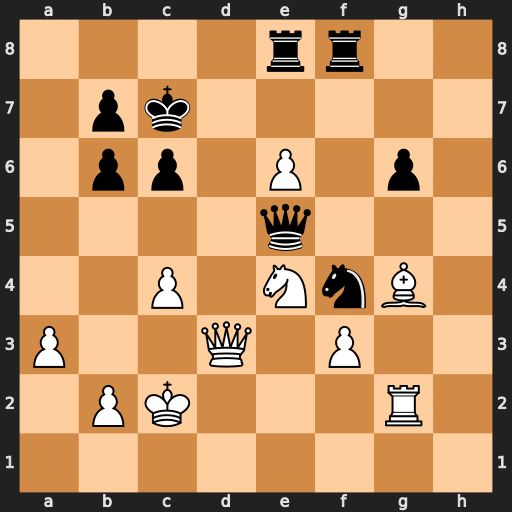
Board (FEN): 4rr2/1pk5/1pp1P1p1/4q3/2P1NnB1/P2Q1P2/1PK3R1/8
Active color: w
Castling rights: -
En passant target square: -
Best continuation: Qd7+ Kb8 Nd6 Qxd6 Qxd6+